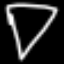
Label: diamond